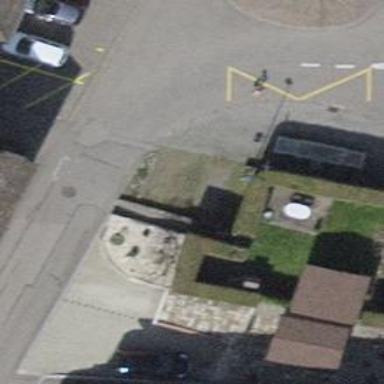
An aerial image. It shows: Bus stop with platform for public transport.